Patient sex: F
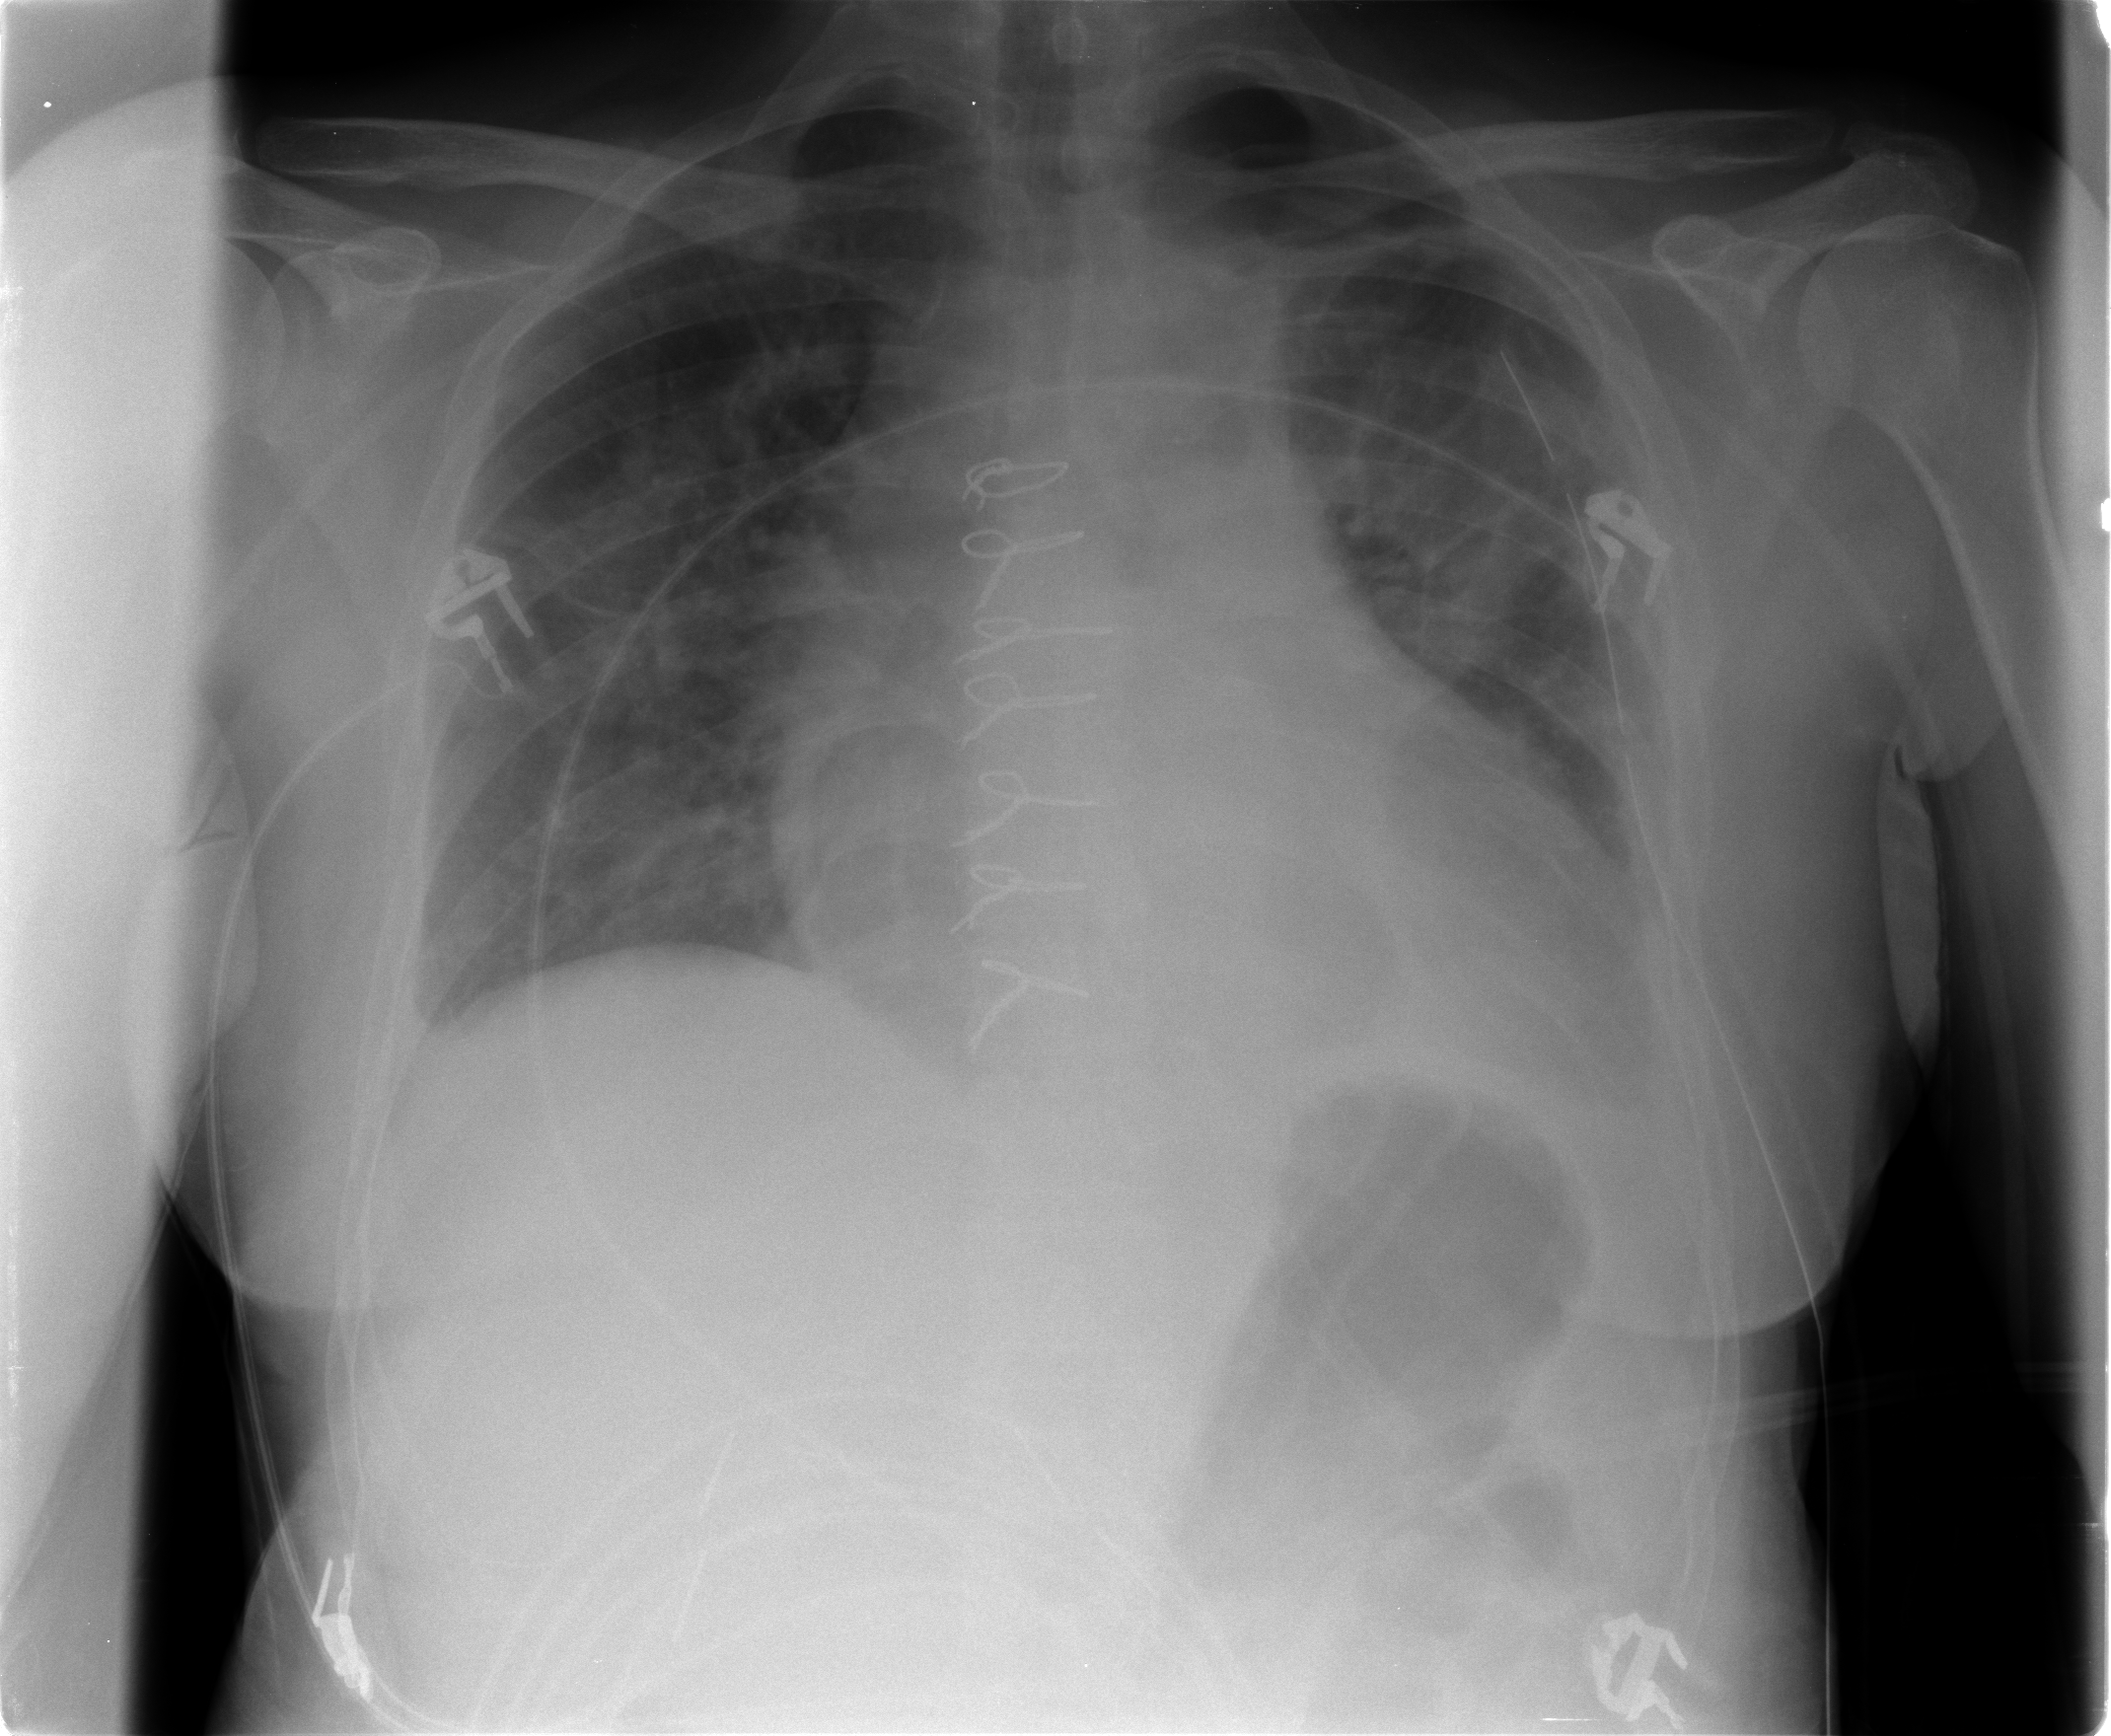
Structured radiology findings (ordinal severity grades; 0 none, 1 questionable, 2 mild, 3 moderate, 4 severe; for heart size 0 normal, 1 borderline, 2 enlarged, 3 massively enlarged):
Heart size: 2
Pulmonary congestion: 2
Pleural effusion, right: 1
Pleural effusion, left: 1
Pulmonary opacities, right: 0
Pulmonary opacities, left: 0
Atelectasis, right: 2
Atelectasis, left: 2